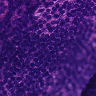
Metastatic tissue present: no